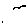
Label: bird